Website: walmart
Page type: payment
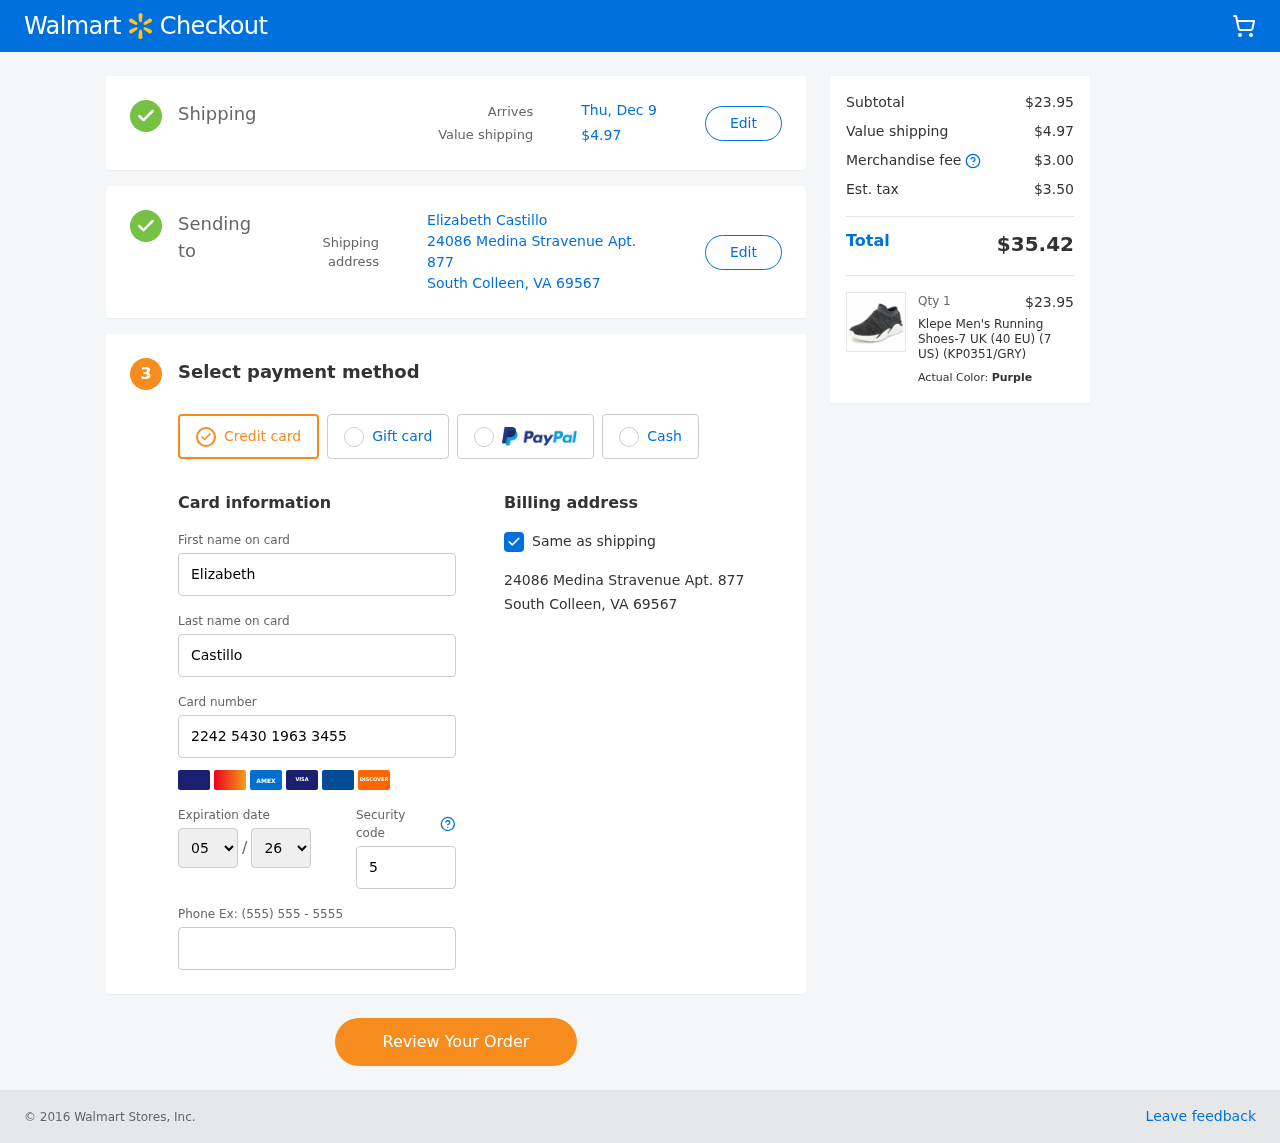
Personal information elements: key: PII_CARD_EXPIRY_MONTH
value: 05
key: PII_CARD_EXPIRY_YEAR
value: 26
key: PII_CITY_STATE_ZIP
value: South Colleen, VA 69567
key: PII_FULLNAME
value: Elizabeth Castillo
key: PII_STREET
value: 24086 Medina Stravenue Apt. 877
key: PII_FIRSTNAME
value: Elizabeth
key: PII_LASTNAME
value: Castillo
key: PII_CARD_NUMBER
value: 2242 5430 1963 3455
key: PII_CARD_CVV
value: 520
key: PII_PHONE
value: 3492510509
Product elements: key: PRODUCT1_NAME
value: Klepe Men's Running Shoes-7 UK (40 EU) (7 US) (KP0351/GRY)
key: PRODUCT1_PRICE
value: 23.95
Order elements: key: ORDER_DELIVERY_DATE
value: Thu, Dec 9
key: ORDER_SHIPPING_COST
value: $4.97
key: ORDER_SUBTOTAL
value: $23.95
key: ORDER_MERCHANDISE_FEE
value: $3.00
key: ORDER_TAX
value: $3.50
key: ORDER_TOTAL
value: $35.42
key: ORDER_NUM_ITEMS
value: Qty 1